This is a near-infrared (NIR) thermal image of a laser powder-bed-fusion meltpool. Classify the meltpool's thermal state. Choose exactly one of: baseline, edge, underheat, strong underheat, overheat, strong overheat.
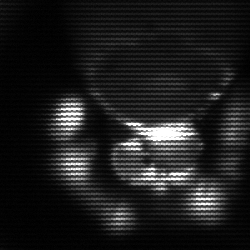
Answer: edge